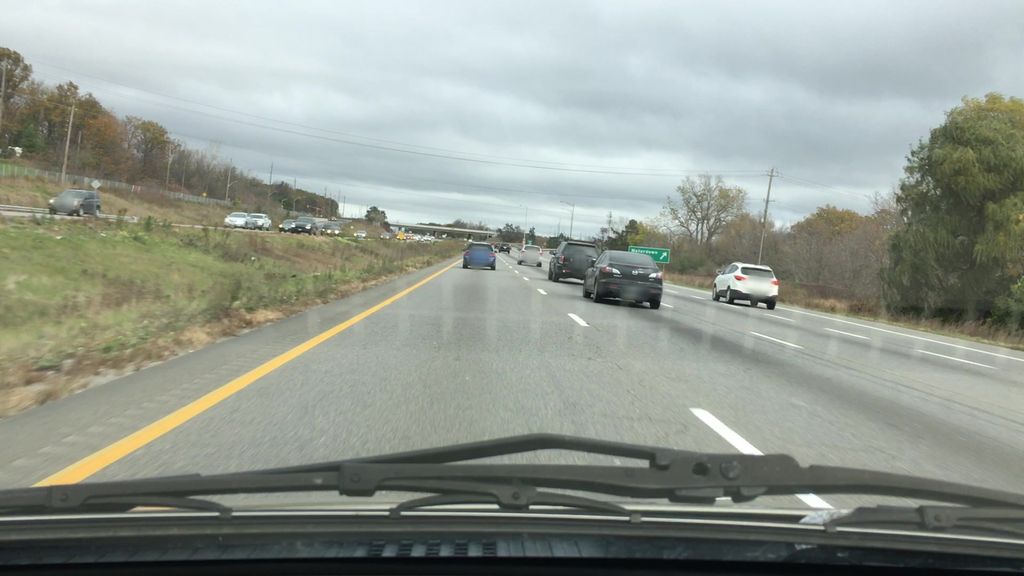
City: hamilton